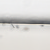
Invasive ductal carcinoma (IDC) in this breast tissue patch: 0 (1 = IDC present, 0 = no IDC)